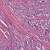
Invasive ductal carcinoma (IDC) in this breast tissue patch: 1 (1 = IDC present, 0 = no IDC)